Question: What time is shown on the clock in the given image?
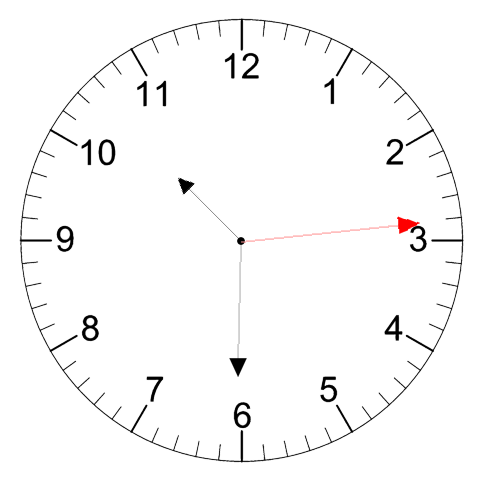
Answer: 10:30:14